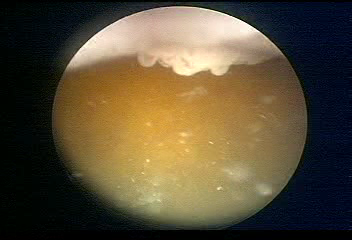
Modality: WLC
Class: Malignant
Subclass: LowGradePapillary
Lesion: L1
Stage: Ta
Morphology: Papillary
Bladder cancer association: Yes
Annotated structures: Tumor